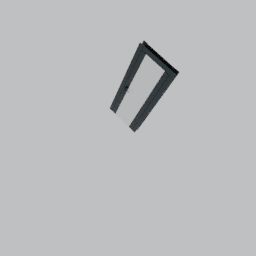
Label: architecture